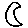
Label: moon